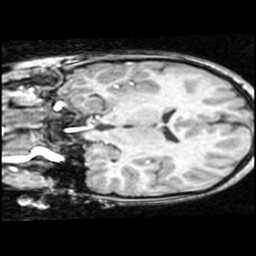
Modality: T1w
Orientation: coronal
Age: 9
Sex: female
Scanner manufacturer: ge
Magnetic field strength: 1.5 T
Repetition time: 0.03333 s
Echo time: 0.008 s